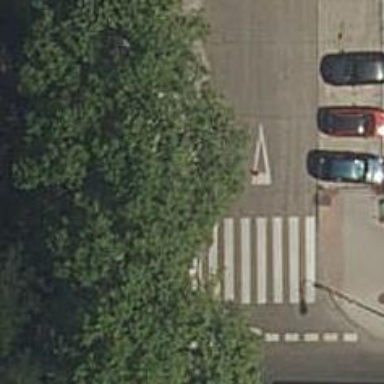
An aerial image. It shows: Uncontrolled crossing on the road.